Question: Count the number of objects in the diagram.
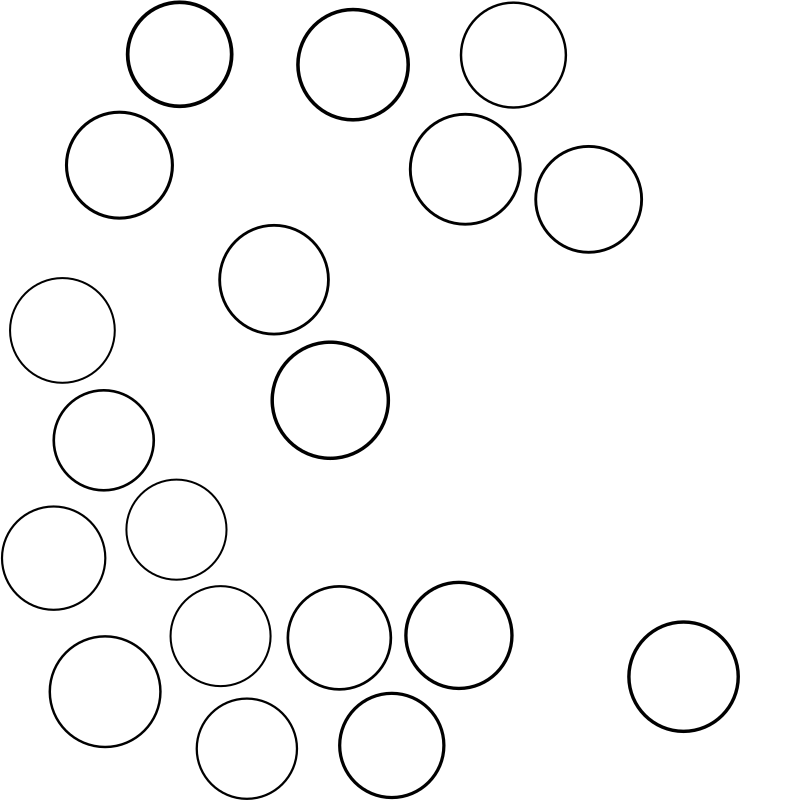
Answer: 19